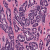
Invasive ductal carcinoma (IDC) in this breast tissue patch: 1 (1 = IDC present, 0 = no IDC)